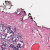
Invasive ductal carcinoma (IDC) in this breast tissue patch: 0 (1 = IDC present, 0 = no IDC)